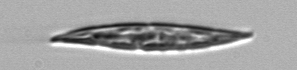
Label: Pleurosigma